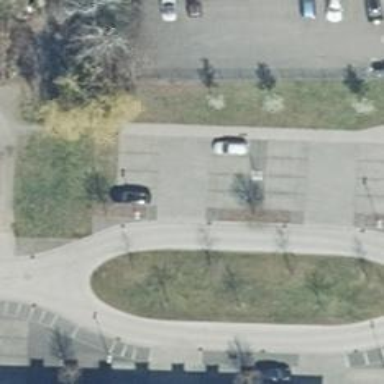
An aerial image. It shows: Road serving as parking aisle.